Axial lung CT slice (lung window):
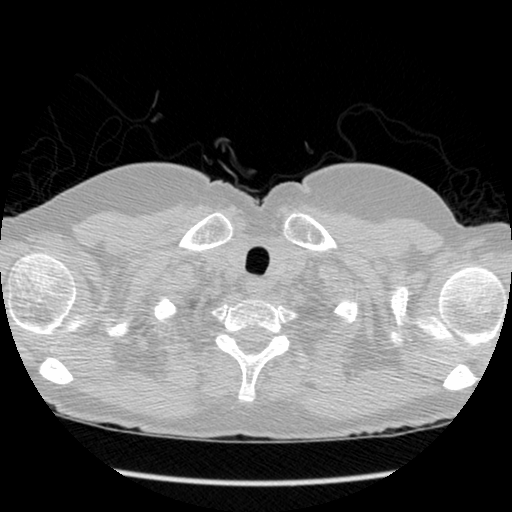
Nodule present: no